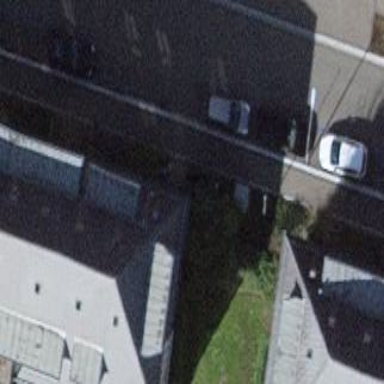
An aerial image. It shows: Image showing building with apartments.